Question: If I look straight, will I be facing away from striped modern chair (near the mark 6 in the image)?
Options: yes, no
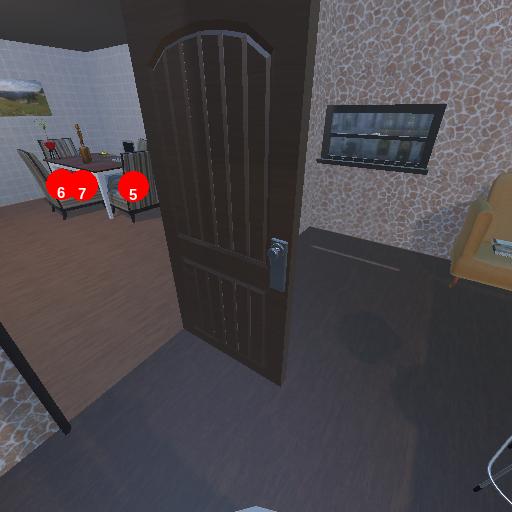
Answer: yes